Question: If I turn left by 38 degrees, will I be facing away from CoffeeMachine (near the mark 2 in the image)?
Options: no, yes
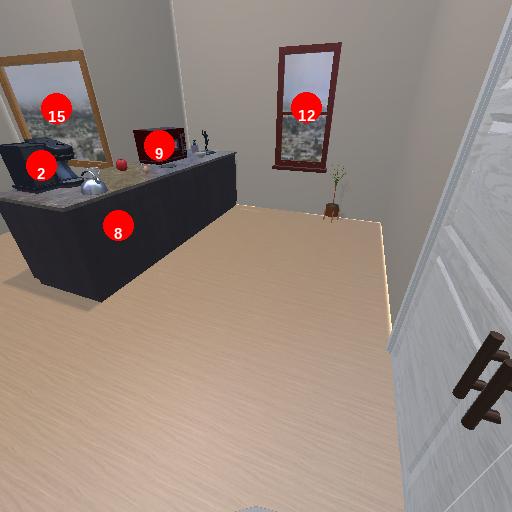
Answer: no